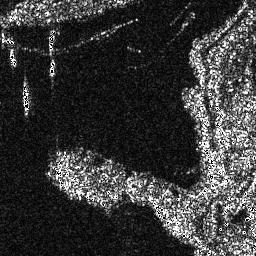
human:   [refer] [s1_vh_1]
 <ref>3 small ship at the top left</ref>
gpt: <box>[[2, 18, 6, 26, 0]], [[18, 10, 21, 21, 0]], [[18, 22, 21, 29, 0]]</box>